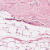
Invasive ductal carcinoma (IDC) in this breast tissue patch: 0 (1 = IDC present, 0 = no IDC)